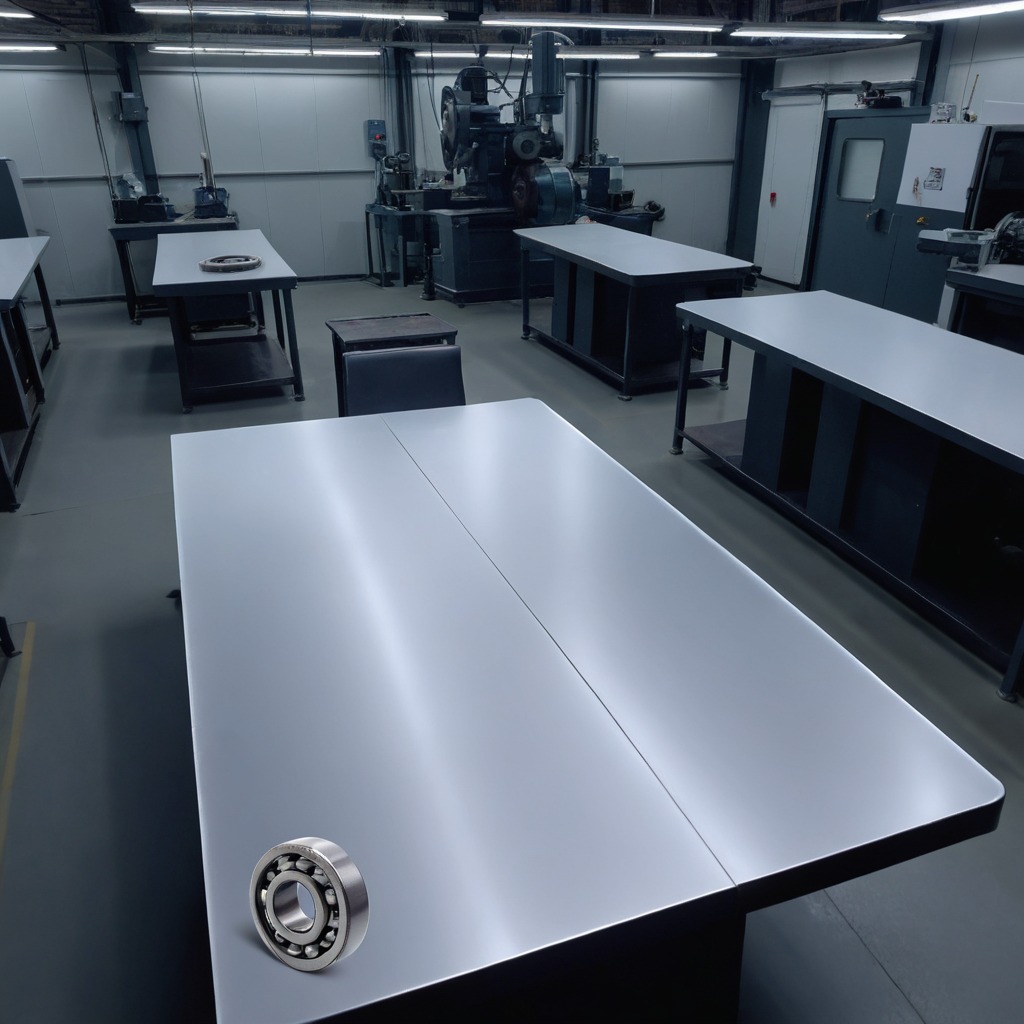
A metal ball bearing is lying on a clean empty table in a basement in the evening.